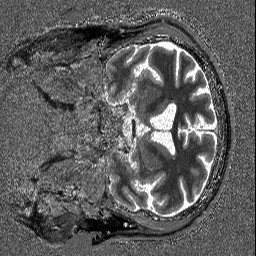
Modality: T1map
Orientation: coronal
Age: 67
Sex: male
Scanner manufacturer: siemens
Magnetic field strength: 3 T
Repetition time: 5 s
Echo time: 0.00298 s